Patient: sex M, age 60
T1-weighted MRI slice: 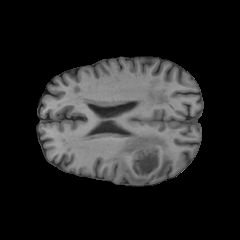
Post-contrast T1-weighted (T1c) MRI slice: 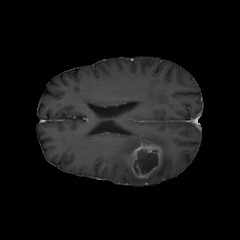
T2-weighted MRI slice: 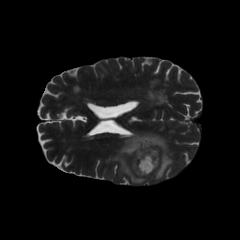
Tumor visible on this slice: yes
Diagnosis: Glioblastoma, IDH-wildtype
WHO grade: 4